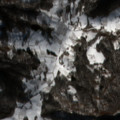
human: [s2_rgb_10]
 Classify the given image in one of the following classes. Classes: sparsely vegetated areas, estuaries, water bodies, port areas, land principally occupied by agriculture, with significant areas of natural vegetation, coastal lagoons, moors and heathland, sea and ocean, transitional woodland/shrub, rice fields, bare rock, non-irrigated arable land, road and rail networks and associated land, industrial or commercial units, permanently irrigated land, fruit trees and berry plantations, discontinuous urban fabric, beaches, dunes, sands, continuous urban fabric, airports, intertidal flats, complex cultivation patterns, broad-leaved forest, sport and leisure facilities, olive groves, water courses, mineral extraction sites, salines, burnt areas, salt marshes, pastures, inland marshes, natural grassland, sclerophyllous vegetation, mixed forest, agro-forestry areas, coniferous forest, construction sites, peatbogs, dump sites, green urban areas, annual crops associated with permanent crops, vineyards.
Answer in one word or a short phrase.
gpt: pastures, broad-leaved forest